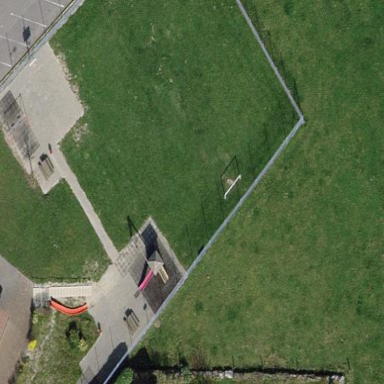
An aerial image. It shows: Playground area for leisure activities on the land.